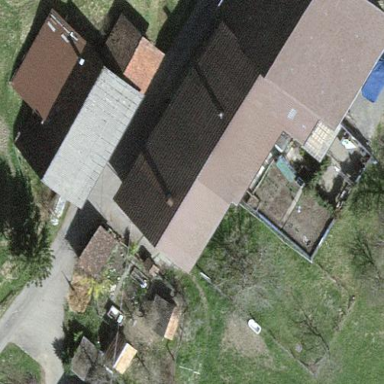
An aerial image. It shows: Farmyard area.